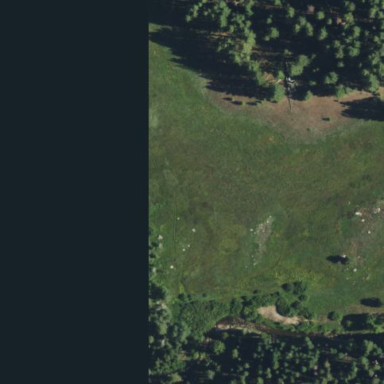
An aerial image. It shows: Beautiful meadow.